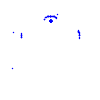
Particle: proton